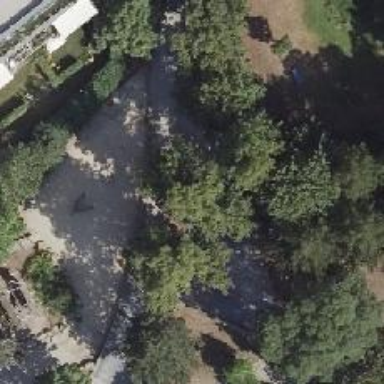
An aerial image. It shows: Park with broadleaved deciduous trees.